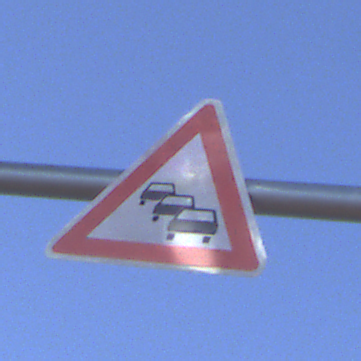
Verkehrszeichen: Stau
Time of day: MorningAfternoon
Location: Outdoor (Nature)
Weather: Clear
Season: NotSpecified
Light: Natural